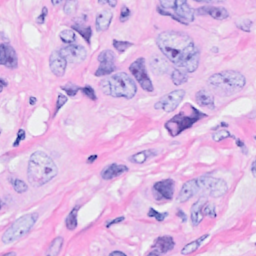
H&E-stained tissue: Breast